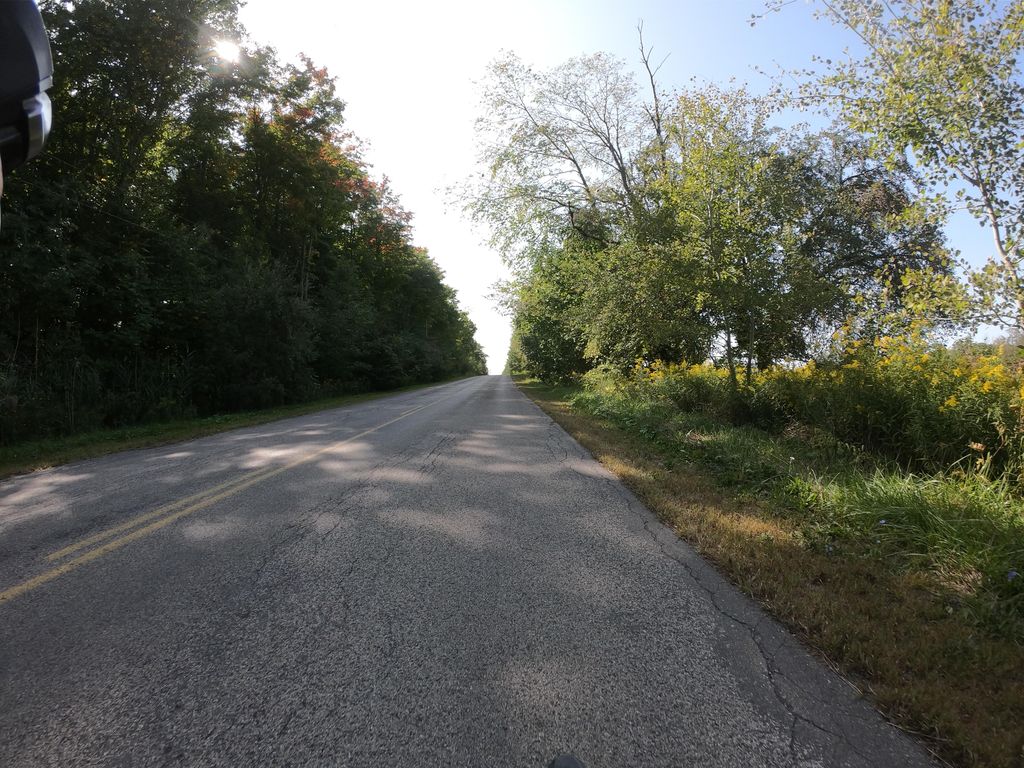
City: kitchener-waterloo